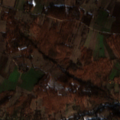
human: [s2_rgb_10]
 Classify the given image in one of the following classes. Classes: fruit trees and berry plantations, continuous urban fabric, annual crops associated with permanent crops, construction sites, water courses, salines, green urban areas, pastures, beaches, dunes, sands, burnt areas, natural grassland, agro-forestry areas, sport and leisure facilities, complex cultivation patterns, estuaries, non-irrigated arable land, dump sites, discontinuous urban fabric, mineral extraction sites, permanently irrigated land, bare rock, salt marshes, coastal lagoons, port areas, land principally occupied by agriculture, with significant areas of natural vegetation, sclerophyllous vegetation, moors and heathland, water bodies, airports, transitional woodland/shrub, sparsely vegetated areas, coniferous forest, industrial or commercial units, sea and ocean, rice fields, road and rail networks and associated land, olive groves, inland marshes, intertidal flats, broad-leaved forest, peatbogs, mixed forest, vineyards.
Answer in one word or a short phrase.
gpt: complex cultivation patterns, land principally occupied by agriculture, with significant areas of natural vegetation, broad-leaved forest